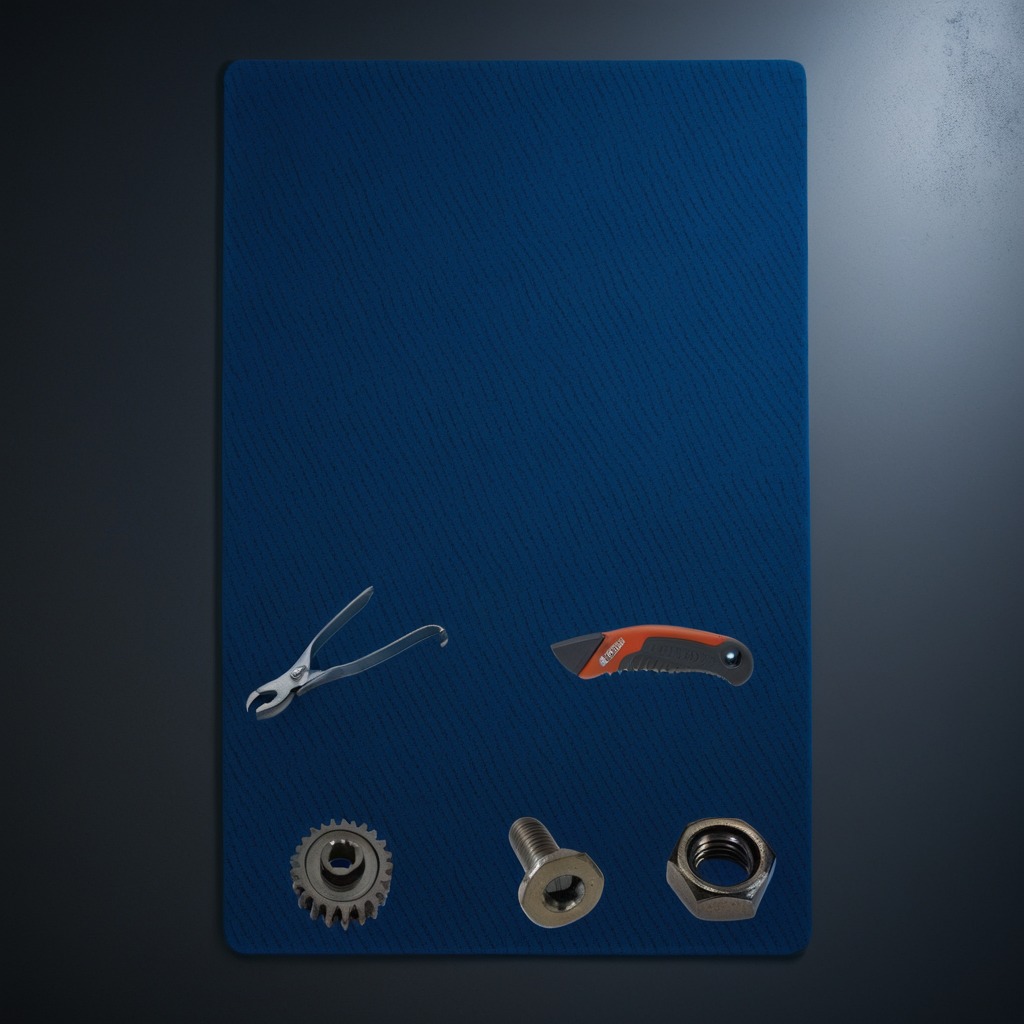
A steel gear with teeth, a utility knife, a metal machine screw, pliers, and a metal nut are lying on the clean granite tabletop.